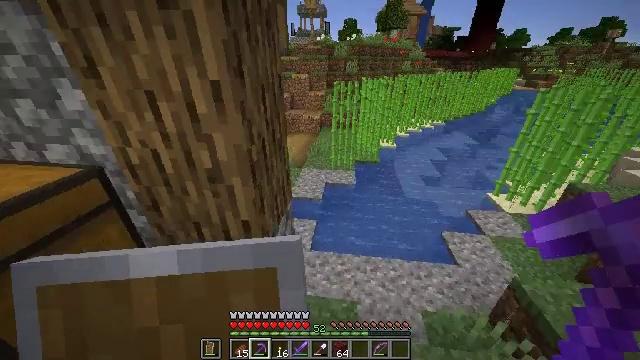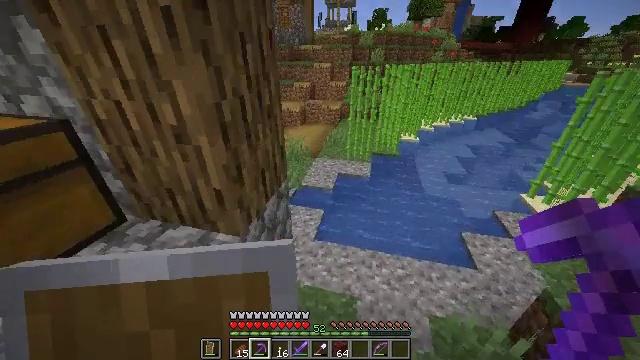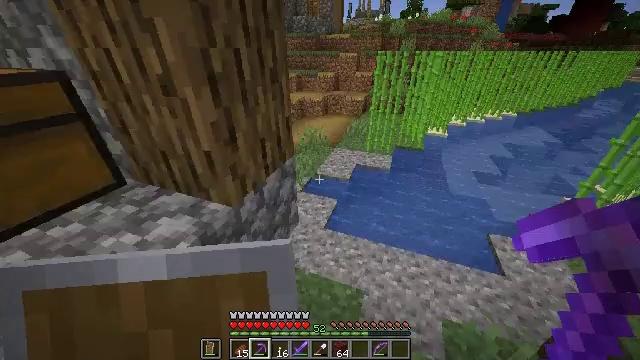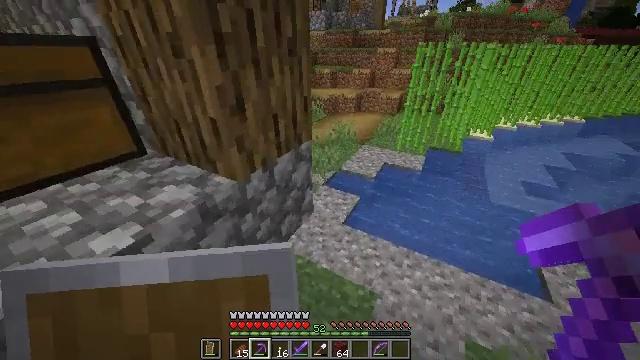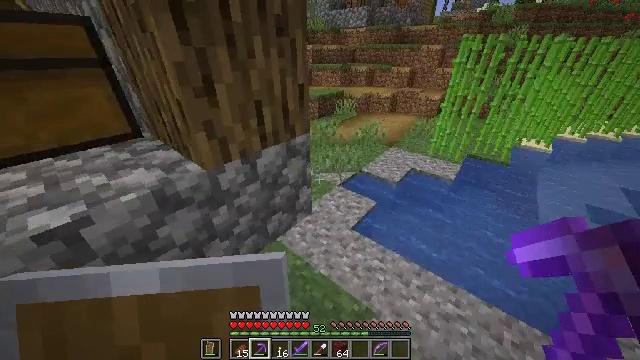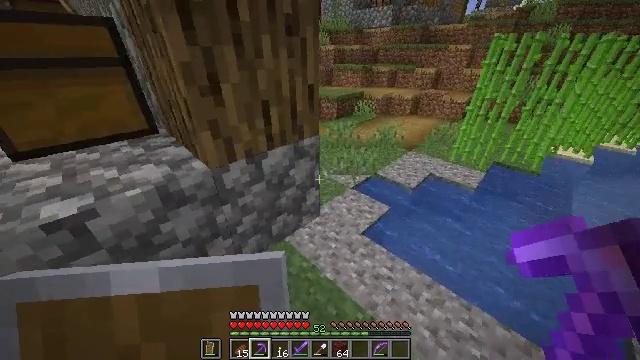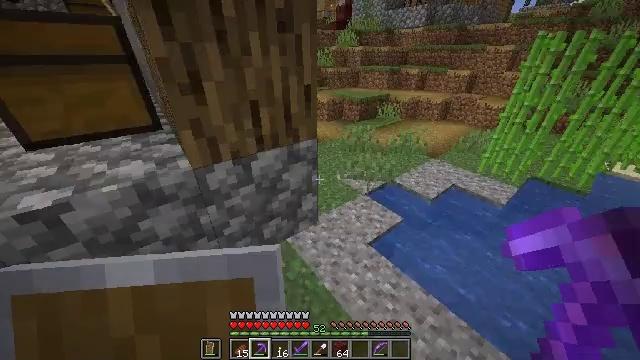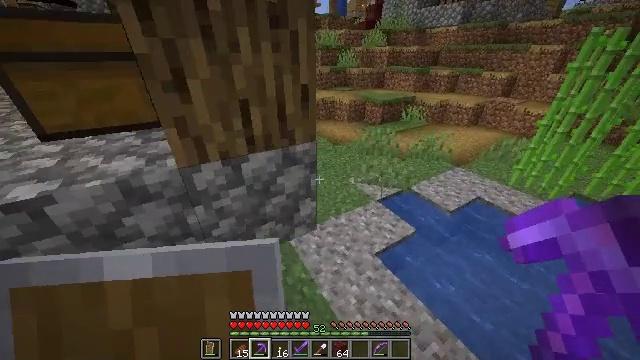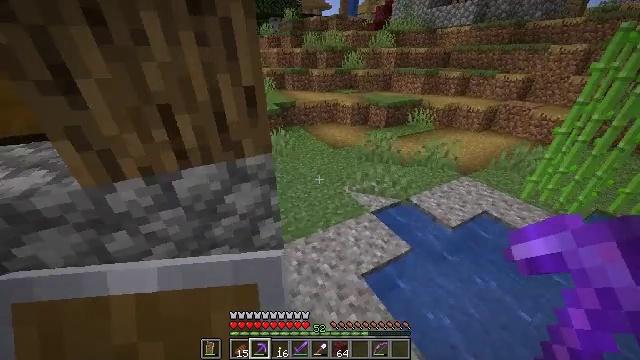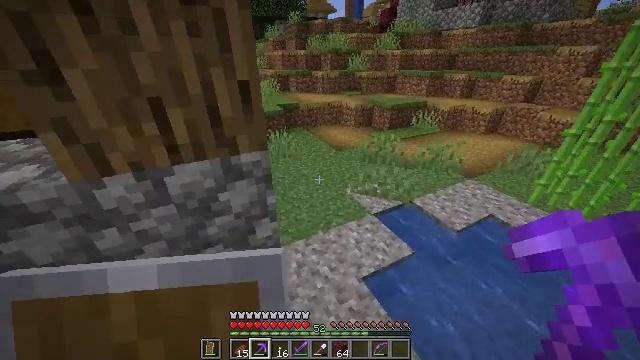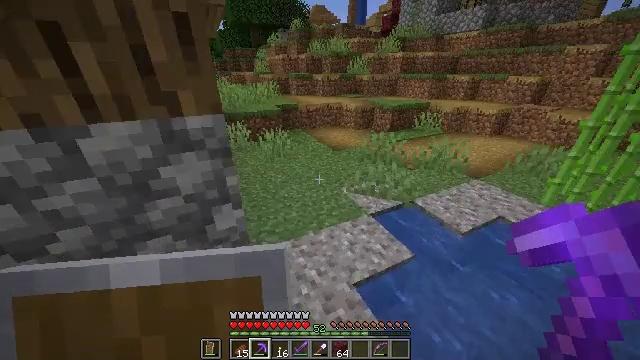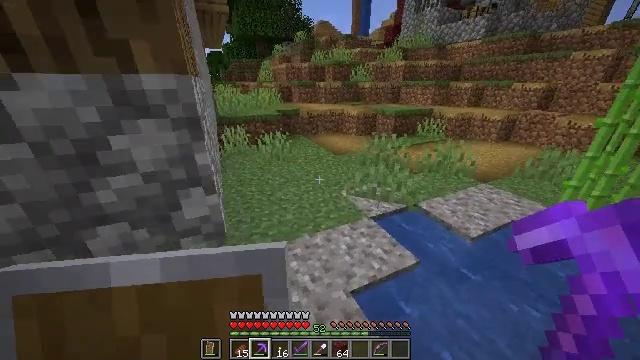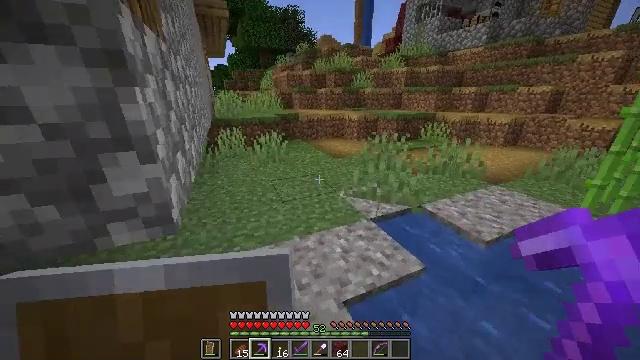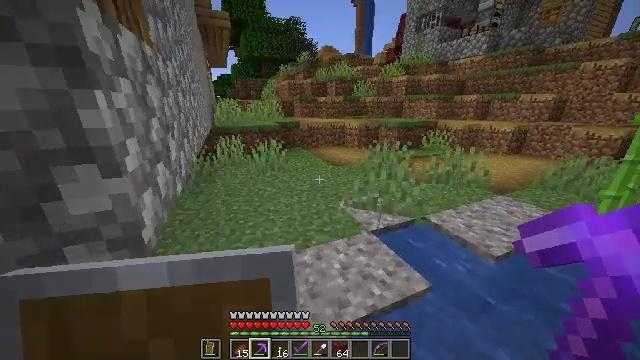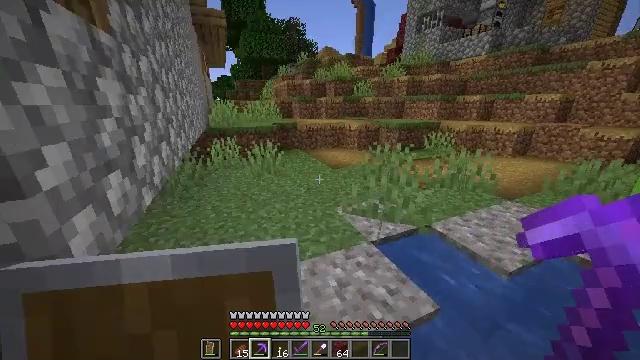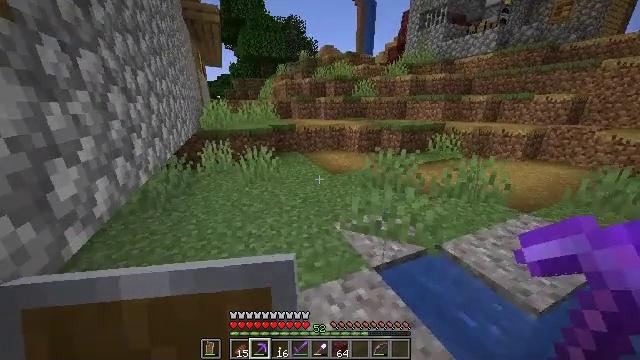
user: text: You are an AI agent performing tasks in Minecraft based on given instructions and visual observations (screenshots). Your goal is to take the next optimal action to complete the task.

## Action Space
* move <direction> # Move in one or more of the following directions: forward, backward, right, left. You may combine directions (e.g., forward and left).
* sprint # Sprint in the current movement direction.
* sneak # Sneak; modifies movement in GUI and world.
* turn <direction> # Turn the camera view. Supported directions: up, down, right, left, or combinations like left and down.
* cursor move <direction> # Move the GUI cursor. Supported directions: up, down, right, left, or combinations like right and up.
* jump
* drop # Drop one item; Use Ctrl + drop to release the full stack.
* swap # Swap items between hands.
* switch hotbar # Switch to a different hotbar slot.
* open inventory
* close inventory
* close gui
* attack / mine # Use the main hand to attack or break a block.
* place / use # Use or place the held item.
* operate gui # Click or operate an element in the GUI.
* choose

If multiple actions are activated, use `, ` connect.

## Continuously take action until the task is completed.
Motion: motion action
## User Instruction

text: Open a crafting table to get gold nugget.
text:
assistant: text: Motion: move forward and move right, turn left and down
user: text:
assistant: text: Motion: move forward and move right, turn left and down
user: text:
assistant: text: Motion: move forward and move right, turn left
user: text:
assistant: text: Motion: move forward and move right, turn left
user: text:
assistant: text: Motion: move forward and move right, turn left
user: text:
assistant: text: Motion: move forward and move right, turn left
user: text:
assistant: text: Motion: move forward and move right, turn left
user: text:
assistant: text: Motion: move forward and move right, turn left
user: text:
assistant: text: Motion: move forward and move right, turn left
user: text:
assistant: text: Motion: move forward, turn left and up
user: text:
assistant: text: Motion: move forward, turn left and up
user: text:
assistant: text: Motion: move forward, turn up
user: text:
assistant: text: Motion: move forward, turn up
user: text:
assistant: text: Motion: move forward
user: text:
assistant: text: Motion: move forward
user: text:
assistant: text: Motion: move forward, turn left and up
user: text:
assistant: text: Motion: move forward, turn left and up
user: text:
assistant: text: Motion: move forward
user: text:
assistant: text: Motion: move forward
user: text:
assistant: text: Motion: move forward
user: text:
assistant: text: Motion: move forward, turn left
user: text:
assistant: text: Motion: move forward, turn right
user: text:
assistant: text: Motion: move forward
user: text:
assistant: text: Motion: move forward
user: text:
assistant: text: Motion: move forward, turn left
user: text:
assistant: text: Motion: move forward
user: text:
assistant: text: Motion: move forward
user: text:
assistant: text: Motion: move forward, turn left
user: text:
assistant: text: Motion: move forward, turn left
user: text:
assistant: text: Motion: move forward, turn left